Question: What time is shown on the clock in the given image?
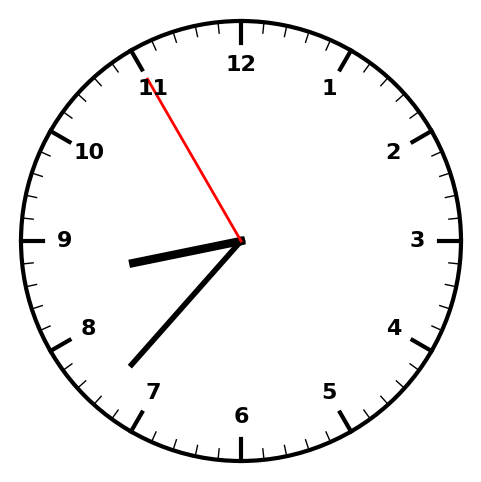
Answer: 08:36:55